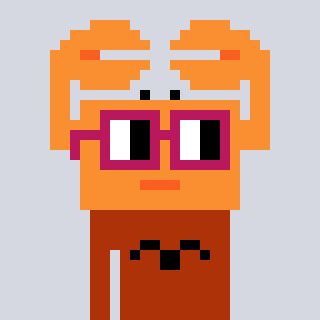
a pixel art character with square dark red glasses, a crab-shaped head and a hotbrown-colored body on a cool background